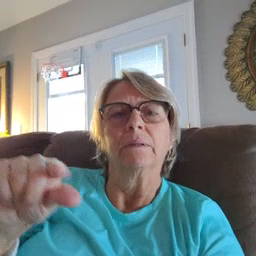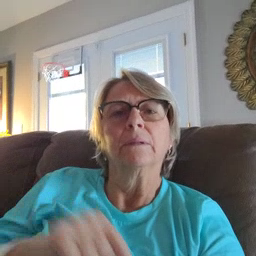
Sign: green